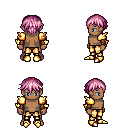
a pixel art fantasy rpg character, male body template, human, dark skin, gold arm armor, gold greaves, pink short bangs hairstyle, cloth bracers, gold boots, four views (front, back, left, right), 2x2 character sprite sheet, small pixel art, hard edges, no anti-aliasing